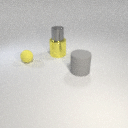
small yellow rubber sphere in front of large yellow metal cylinder